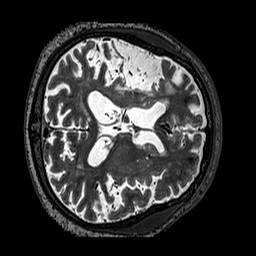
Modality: T2w
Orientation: axial
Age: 58
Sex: male
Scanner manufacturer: siemens
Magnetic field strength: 3 T
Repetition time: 3.2 s
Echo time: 0.567 s